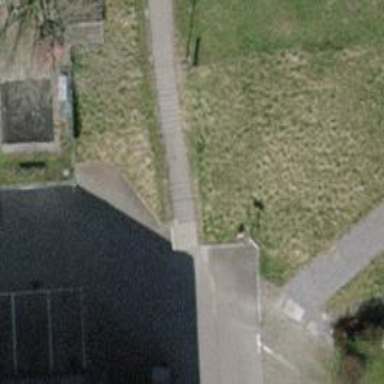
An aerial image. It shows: Steps with asphalt surface.